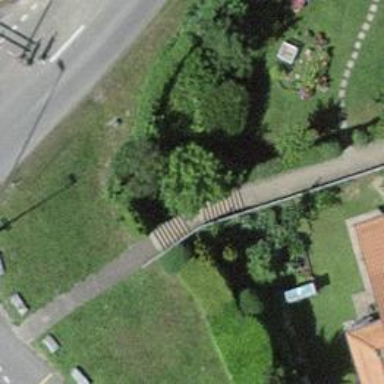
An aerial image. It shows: Set of steps on the road.